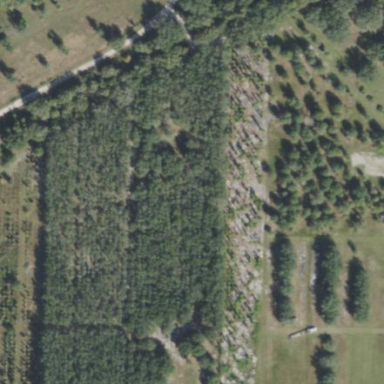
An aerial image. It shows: Plant nursery with trees.